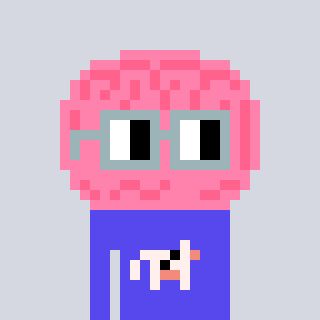
a pixel art character with square dark gray glasses, a brain-shaped head and a computerblue-colored body on a cool background